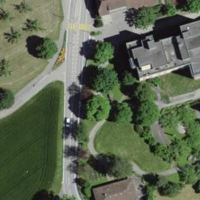
EUNIS habitat code: 55
Species observed at this site:
Salvia pratensis